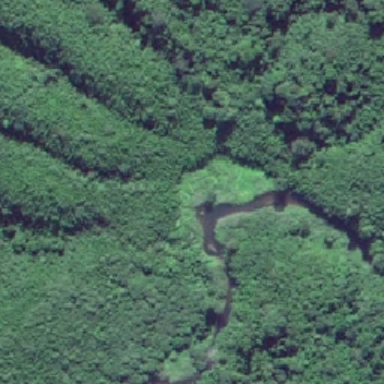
The shape of the forest is very difficult .